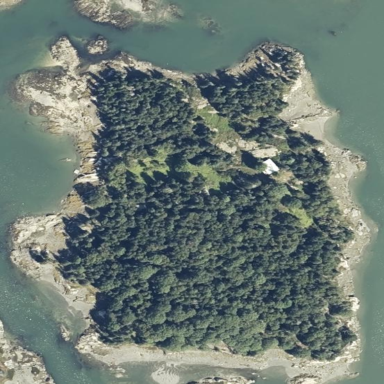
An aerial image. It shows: Islet located along the natural coastline.